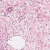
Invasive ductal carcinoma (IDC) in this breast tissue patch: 0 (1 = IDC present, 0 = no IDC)